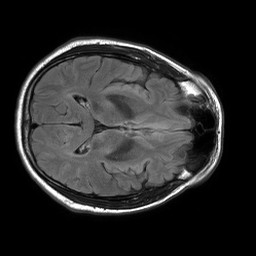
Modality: FLAIR
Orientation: axial
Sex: male
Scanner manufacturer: philips
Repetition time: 11 s
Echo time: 0.125 s